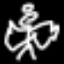
Label: angel